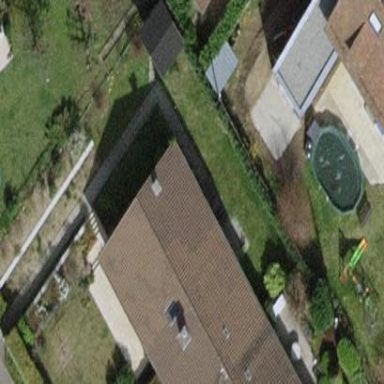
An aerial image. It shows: Garden enclosed by fence.